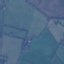
Land use / land cover class: Pasture